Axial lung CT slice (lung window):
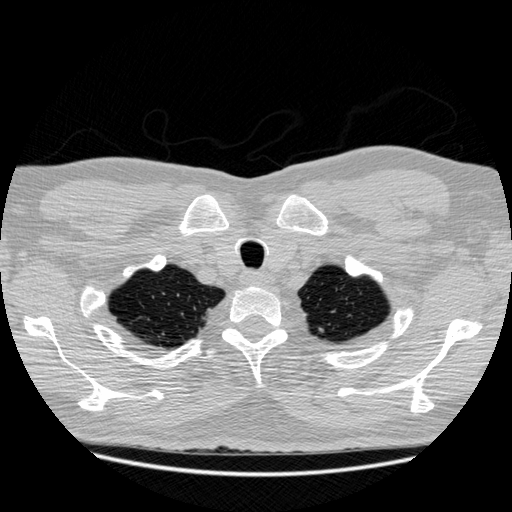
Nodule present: no